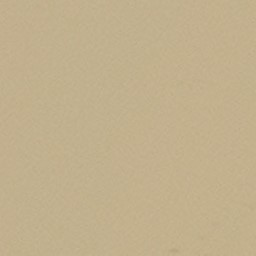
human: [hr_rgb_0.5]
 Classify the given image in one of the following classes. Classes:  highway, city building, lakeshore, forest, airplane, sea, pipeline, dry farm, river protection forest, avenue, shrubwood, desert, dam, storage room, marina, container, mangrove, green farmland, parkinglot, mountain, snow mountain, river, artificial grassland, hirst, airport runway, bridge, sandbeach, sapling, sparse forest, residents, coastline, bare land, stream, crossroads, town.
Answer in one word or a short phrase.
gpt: desert